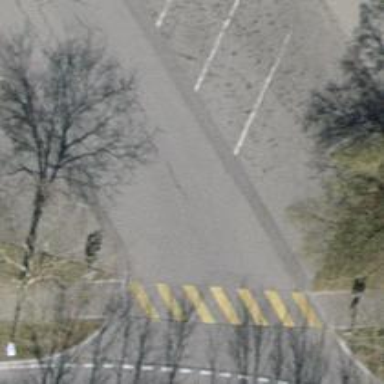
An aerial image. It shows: Bollard barrier.